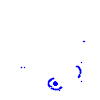
Particle: electron